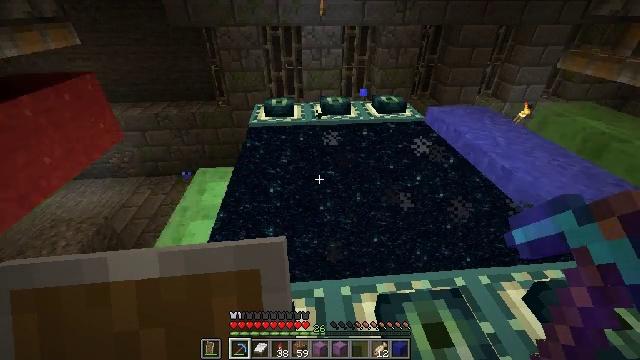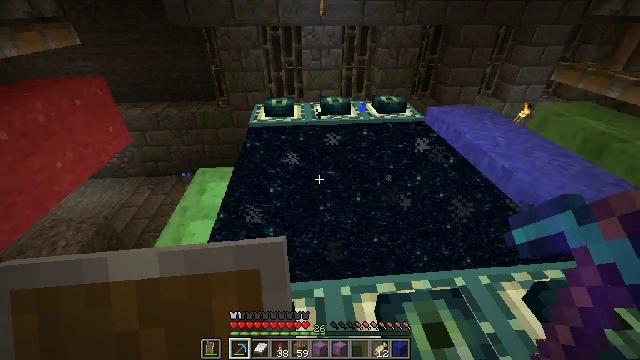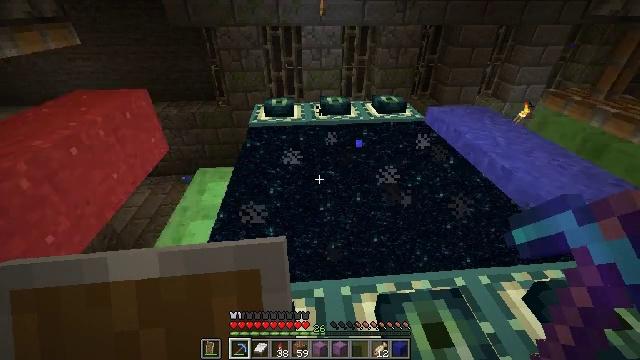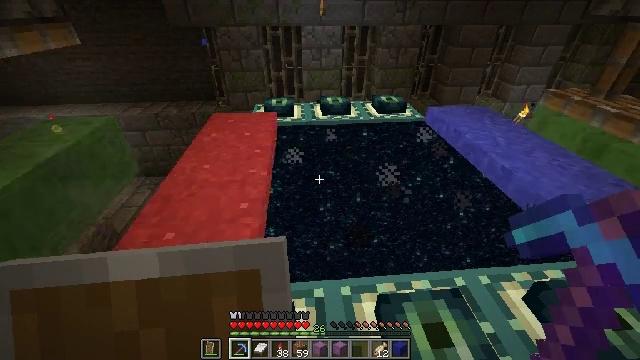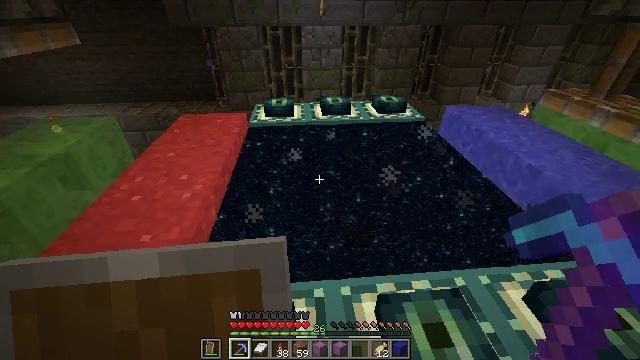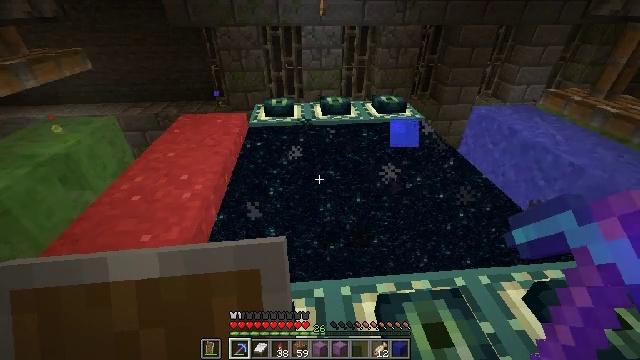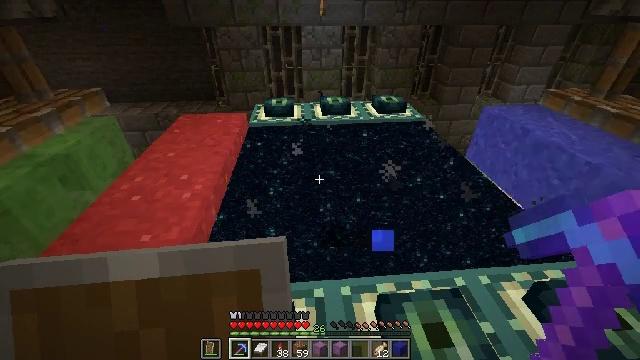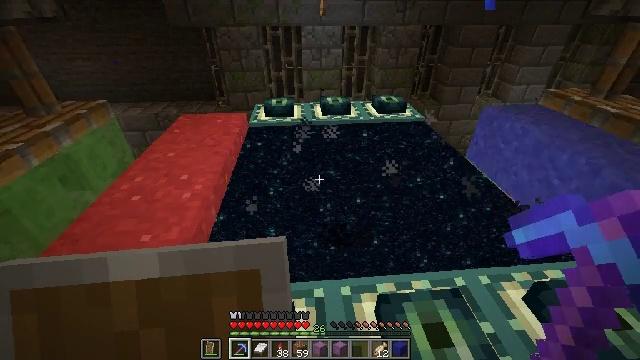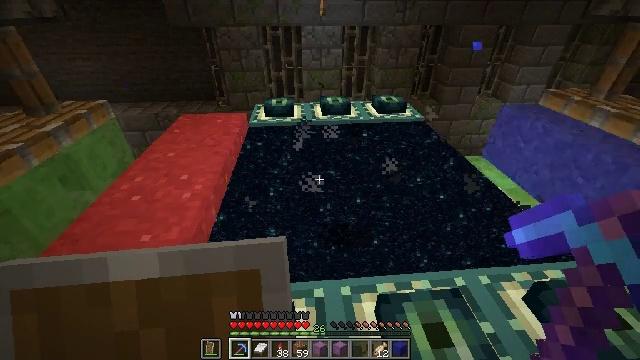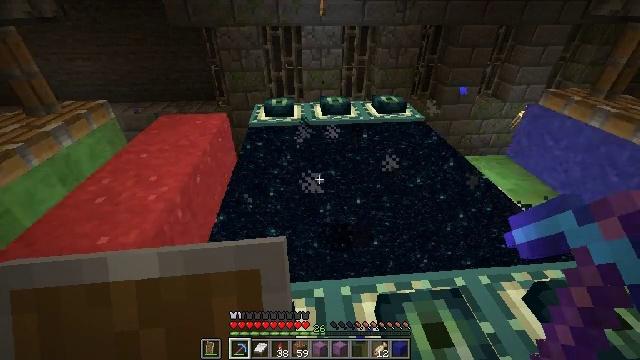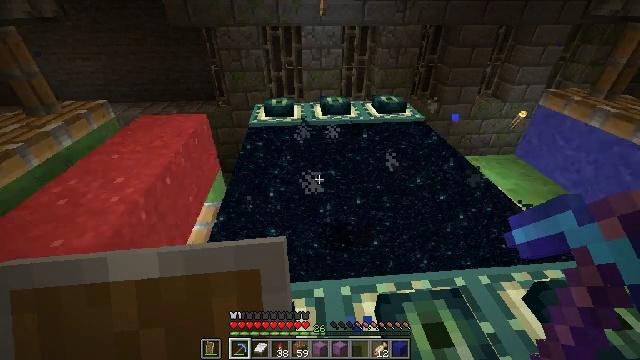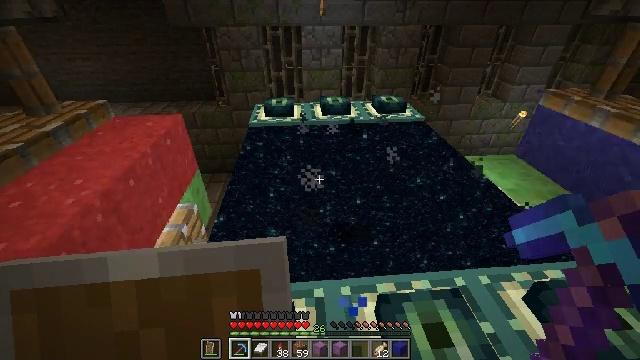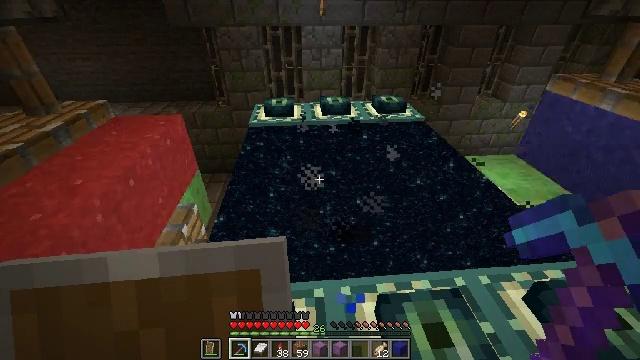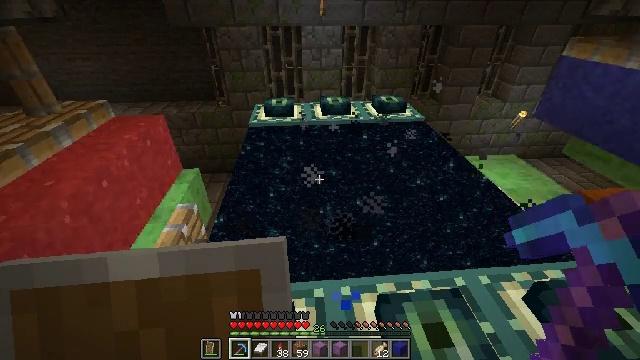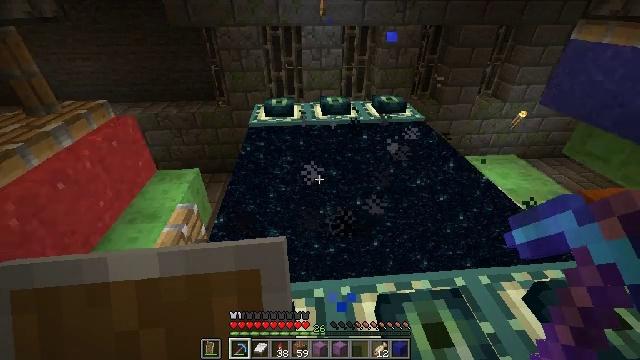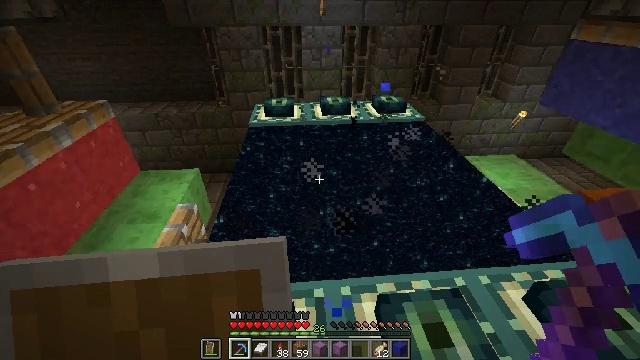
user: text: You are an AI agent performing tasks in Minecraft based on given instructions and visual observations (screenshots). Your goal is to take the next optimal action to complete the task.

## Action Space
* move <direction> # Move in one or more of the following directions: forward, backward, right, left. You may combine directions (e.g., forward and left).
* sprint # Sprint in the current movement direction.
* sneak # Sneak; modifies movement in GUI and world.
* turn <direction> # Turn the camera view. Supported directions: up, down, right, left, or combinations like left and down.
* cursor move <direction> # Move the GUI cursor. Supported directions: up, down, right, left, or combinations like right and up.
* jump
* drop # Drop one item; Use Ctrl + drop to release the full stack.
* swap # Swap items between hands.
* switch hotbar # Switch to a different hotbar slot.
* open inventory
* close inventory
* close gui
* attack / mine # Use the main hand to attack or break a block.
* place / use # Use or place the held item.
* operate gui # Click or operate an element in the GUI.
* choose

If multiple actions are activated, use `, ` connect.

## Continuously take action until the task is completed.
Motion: motion action
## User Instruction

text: Mine the blue concrete powder block.
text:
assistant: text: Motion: no_op
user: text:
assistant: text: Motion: no_op
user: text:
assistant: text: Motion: no_op
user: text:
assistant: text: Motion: no_op
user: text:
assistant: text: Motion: no_op
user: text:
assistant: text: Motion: no_op
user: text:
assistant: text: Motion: no_op
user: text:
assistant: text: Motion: no_op
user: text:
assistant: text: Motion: no_op
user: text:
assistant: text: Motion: no_op
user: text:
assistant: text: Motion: no_op
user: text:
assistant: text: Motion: no_op
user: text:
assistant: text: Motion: no_op
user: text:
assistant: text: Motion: no_op
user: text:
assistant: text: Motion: no_op
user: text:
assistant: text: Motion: no_op
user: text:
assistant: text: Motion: no_op
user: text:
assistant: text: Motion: no_op
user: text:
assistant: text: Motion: no_op
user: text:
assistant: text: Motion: no_op
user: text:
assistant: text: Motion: no_op
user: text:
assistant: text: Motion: no_op
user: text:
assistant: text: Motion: no_op
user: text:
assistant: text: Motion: no_op
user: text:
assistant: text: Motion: no_op
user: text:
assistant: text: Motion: no_op
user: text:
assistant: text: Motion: no_op
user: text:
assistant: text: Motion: no_op
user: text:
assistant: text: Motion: no_op
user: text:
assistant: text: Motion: no_op